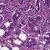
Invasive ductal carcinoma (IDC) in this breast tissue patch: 1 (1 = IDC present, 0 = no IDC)